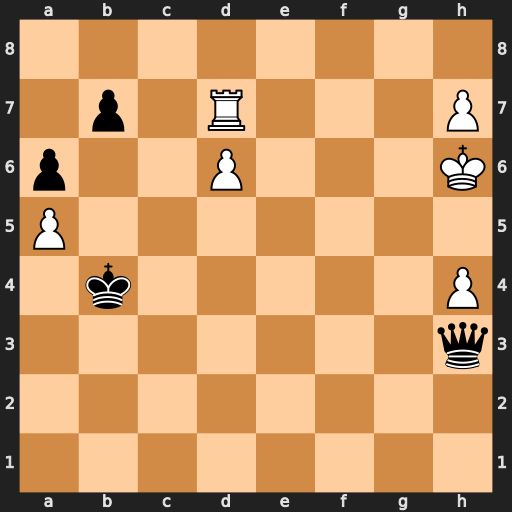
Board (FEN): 8/1p1R3P/p2P3K/P7/1k5P/7q/8/8
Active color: w
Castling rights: -
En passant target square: -
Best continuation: h8=Q Qxh4+ Kg7 Qd4+ Kg8 Qc4+ Rf7